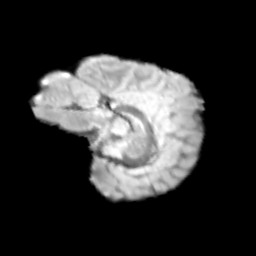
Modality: T2w
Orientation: sagittal
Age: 9
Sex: male
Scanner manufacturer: siemens
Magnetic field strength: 3 T
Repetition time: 3.8 s
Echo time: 0.07 s